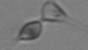
Label: Asterionellopsis_glacialis